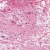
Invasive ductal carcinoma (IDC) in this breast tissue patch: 0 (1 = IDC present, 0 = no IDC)